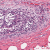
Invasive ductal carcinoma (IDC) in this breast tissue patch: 0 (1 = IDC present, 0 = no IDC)